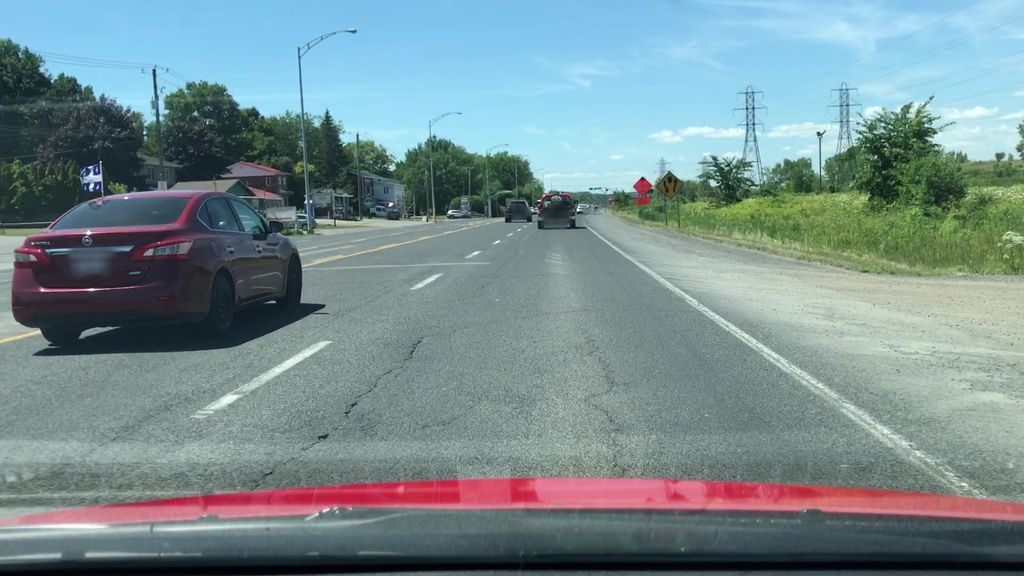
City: montreal